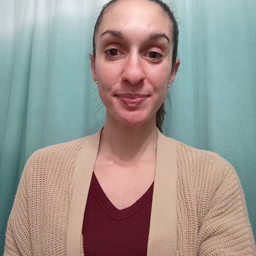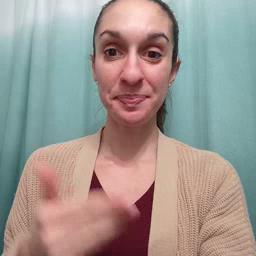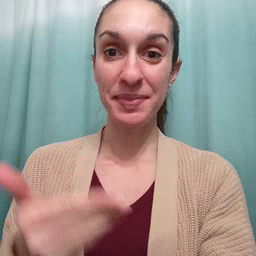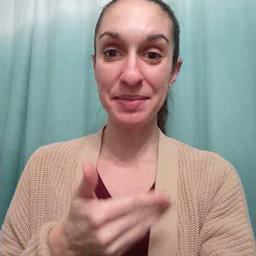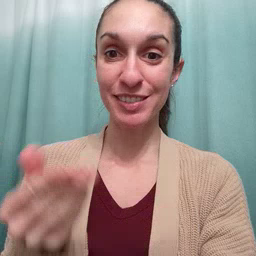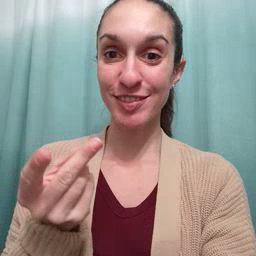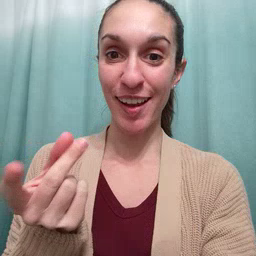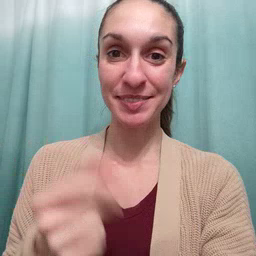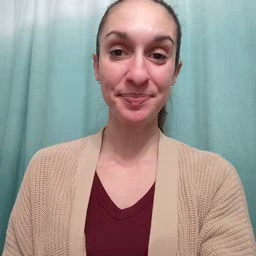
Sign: puppy